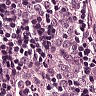
Metastatic tissue present: yes